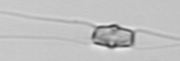
Label: Chaetoceros_didymus